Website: macys
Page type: customer-info-address
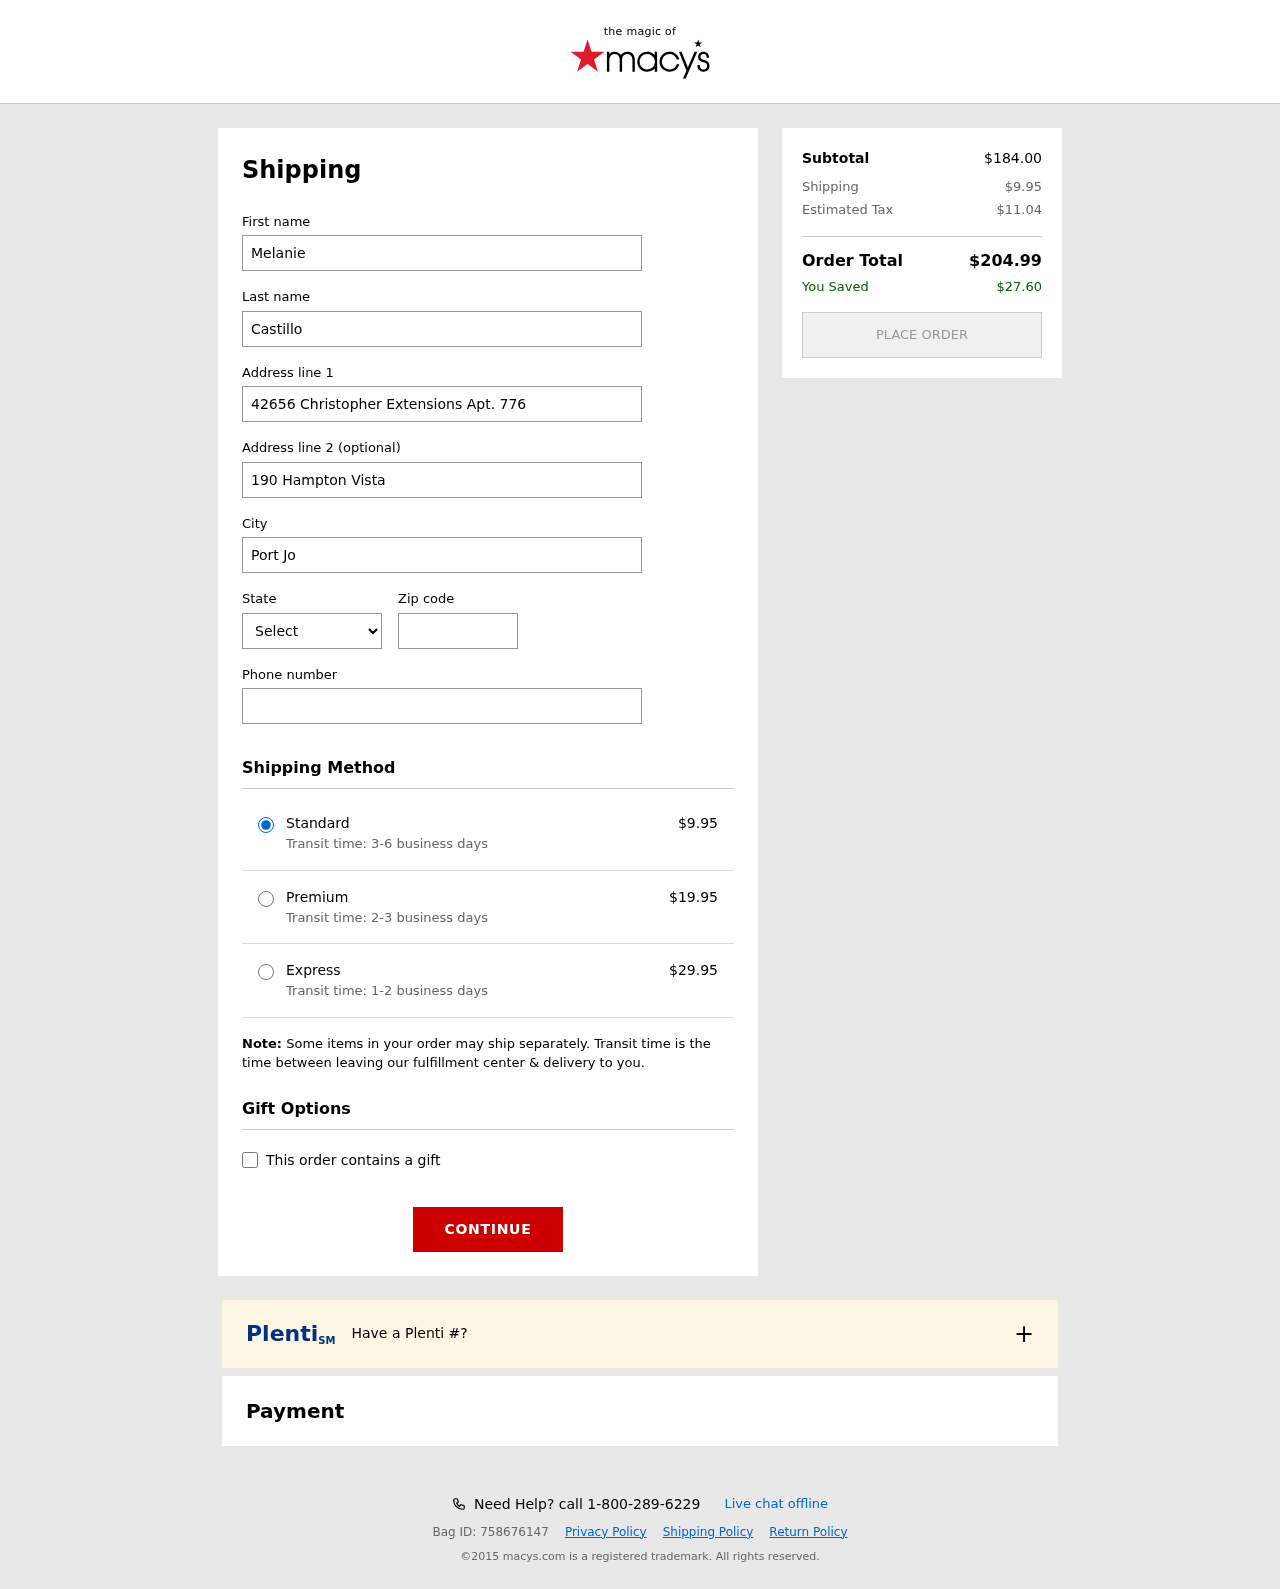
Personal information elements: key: PII_CITY
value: Port Josephbury
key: PII_FIRSTNAME
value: Melanie
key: PII_LASTNAME
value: Castillo
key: PII_PHONE
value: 5759814343
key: PII_POSTCODE
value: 07211
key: PII_STATE_ABBR
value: LA
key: PII_STREET
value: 42656 Christopher Extensions Apt. 776
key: PII_STREET2
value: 190 Hampton Vista
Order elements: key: ORDER_SHIPPING_COST
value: $9.95
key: ORDER_SHIPPING_COST_PREMIUM
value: $19.95
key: ORDER_SHIPPING_COST_EXPRESS
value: $29.95
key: ORDER_SUBTOTAL
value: $184.00
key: ORDER_TAX
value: $11.04
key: ORDER_TOTAL
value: $204.99
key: ORDER_SAVINGS
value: $27.60